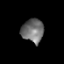
Tissue: prostate
Cell type: T cells
Senescence score: 0.7978
Nuclear area (px): 503
Mean DAPI intensity: 112.254